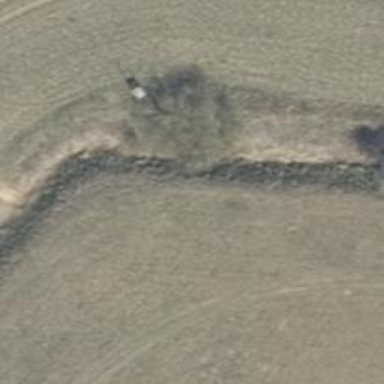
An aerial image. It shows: Hunting stand.